Question: How can I align button right next to my input text. <URL>
HTML
'''
<div id="frm">
<label>Select an Item:
<input type="text" /><input type="button" value="..." class="open">
</label>
<label>Price:<input type="text" /></label>
'''
CSS
'''
#frm label
{
display:block;
float:left;
padding-right:6px;
}
#frm input
{
display:block;
}
'''
I want my form elements horizontally aligned in blocks & I like the popup button to align with just one textbox.

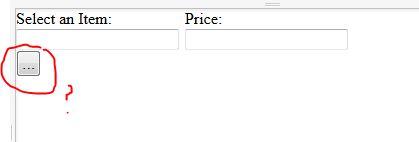
Answer: I'd suggest to move the '<input>' outside the '<label>', like this:
'''
<div id="frm">
<div class="group">
<label for="item">Select an Item:</label>
<input type="text" id="item" />
<input type="button" value="..." class="open">
</div>
<div class="group">
<label for="price">Price:</label>
<input type="text" id="price" />
</div>
</div>
'''
If you want to separate the inputs from the label, you should place the label text inside an own element, and not mix label text and input into a common tag.
Then, you can use the following CSS:
'''
#frm .group {
display: block;
float: left;
padding-right: 6px;
}
#frm label {
display:block;
}
'''
<URL>, is this what you want?